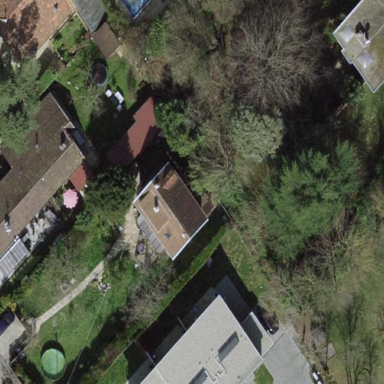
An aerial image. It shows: Garden surrounded by fence.